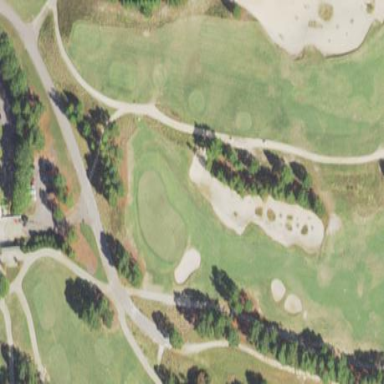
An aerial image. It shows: Sandy area is golf bunker.